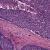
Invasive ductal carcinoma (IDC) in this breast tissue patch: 0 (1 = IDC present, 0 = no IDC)